Question: On this image error look like this 'E/Capacitor: Unable to open asset URL: https://example.com/assets/ha-logo-favicon.png'

this is 'capacitor.config.json' not shown in the image:
'''
{
"appId": "com.example.android",
"appName": "example",
"webDir": "dist",
"bundledWebRuntime": false,
"server": {
"hostname": "example.com",
"androidScheme": "https"
}
}
'''
'''
D/Capacitor: Handling local request: https://example.com/assets/ha-logo-favicon.png
E/Capacitor: Unable to open asset URL: https://example.com/assets/ha-logo-favicon.png
E/Capacitor: Unable to open asset URL: https://example.com/assets/ha-logo-favicon.png
E/Capacitor: Unable to open asset URL: https://example.com/assets/ha-logo-favicon.png
D/Capacitor: Handling local request: https://example.com/assets/ha-logo.png
E/Capacitor: Unable to open asset URL: https://example.com/assets/ha-logo.png
D/Capacitor: Handling local request: https://example.com/assets/ha-logo-text.png
E/Capacitor: Unable to open asset URL: https://example.com/assets/ha-logo-text.png
E/Capacitor: Unable to open asset URL: https://example.com/assets/ha-logo.png
I/roadinc.androi: Thread[5,tid=12189,WaitingInMainSignalCatcherLoop,Thread*=0xe18c7010,peer=0x12d8000
'''
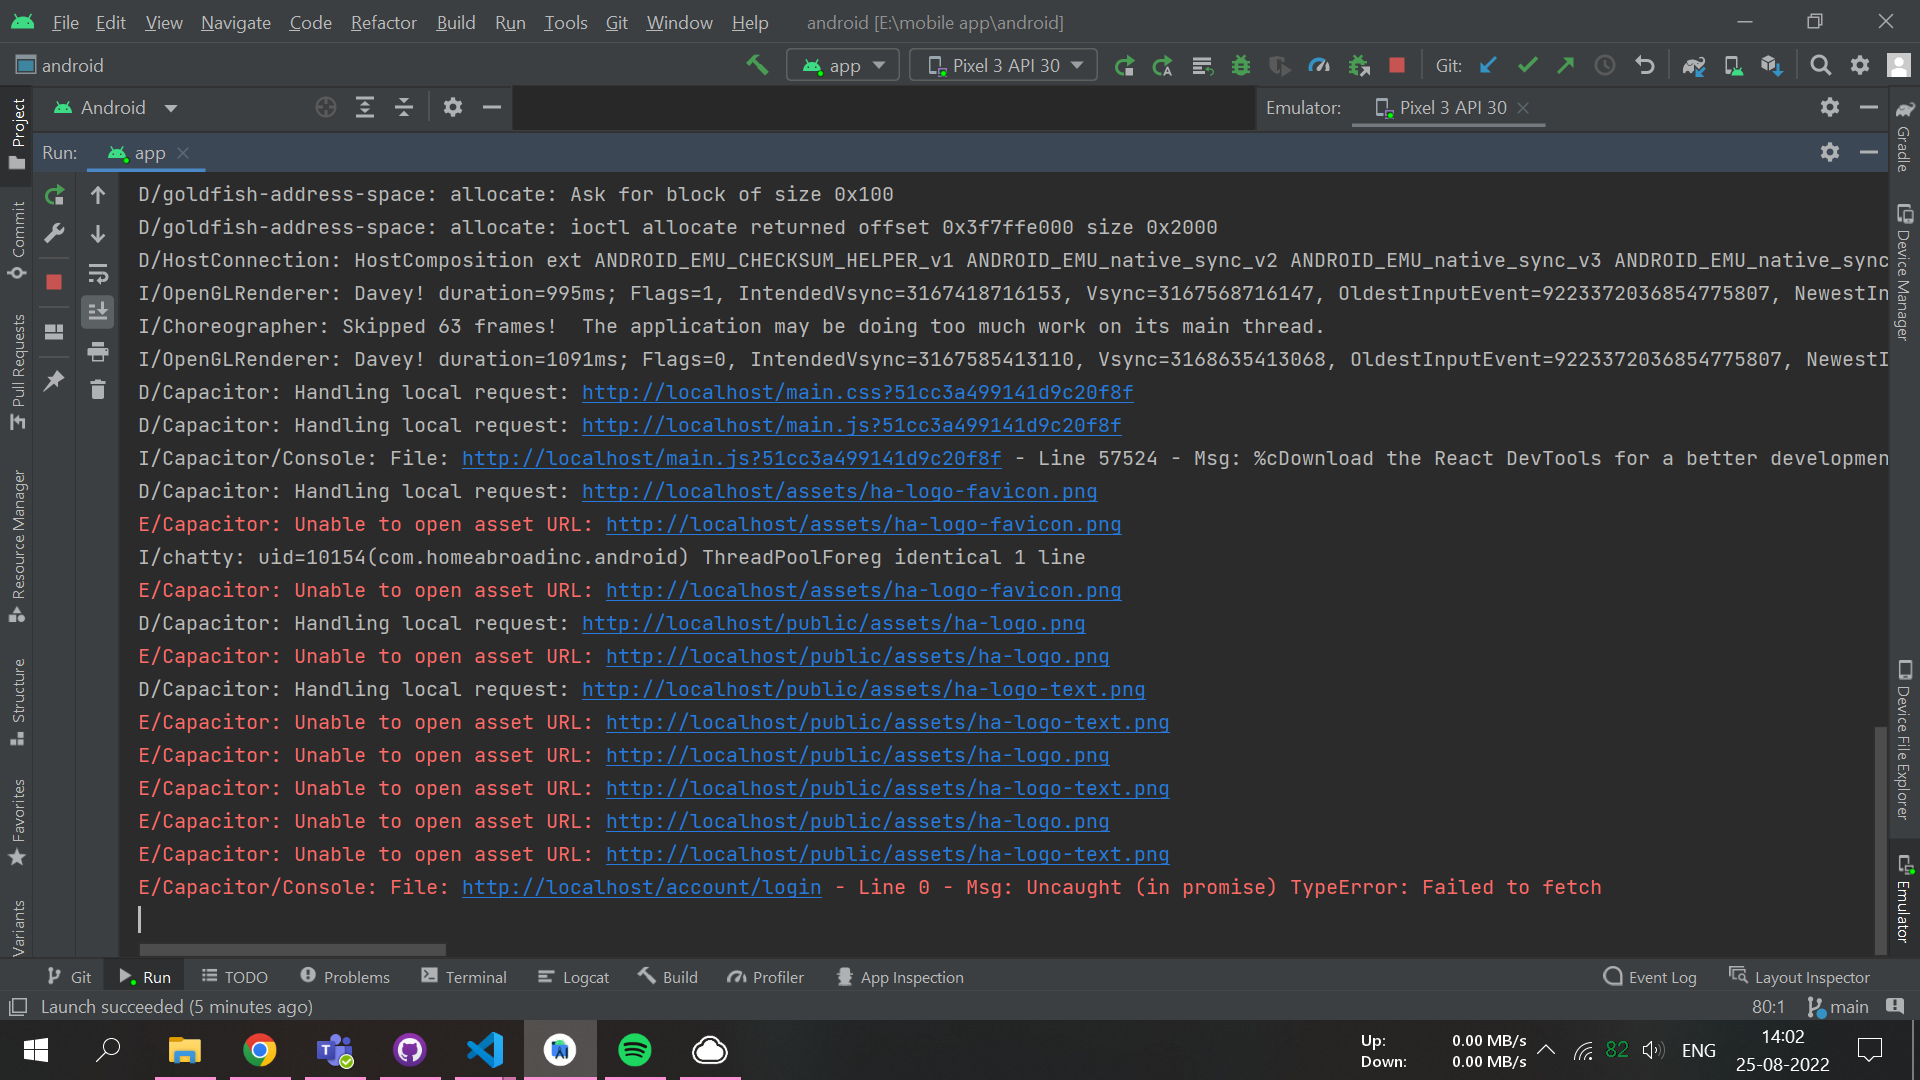
Answer: '''
{
"appId": "com.example.android",
"appName": "example",
"webDir": "dist",
"bundledWebRuntime": false,
"server": {
"hostname": "example.com",
"androidScheme": "https",
"url": "https//example.com"
}
}
'''